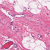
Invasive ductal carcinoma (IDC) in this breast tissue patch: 0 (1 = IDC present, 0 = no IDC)